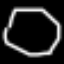
Label: octagon